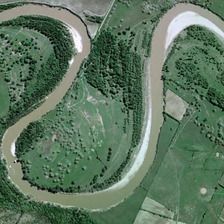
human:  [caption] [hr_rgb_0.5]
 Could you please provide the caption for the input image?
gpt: many green trees are in two sides of a curved river .

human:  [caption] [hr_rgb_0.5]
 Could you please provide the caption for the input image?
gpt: many green trees are in two sides of a curved river .

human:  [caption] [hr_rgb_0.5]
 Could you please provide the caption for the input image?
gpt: many green trees are in two sides of a curved river .

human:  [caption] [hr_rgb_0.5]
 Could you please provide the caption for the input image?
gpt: many green trees are in two sides of a curved river .

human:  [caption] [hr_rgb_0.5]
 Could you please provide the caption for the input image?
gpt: many green trees are in two sides of a curved river .